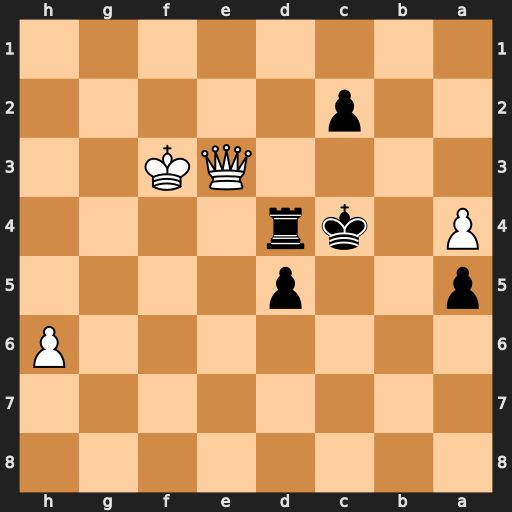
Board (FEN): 8/8/7P/p2p4/P1kr4/4QK2/2p5/8
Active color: b
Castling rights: -
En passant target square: -
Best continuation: Rd3 Qxd3+ Kxd3 h7 c1=Q